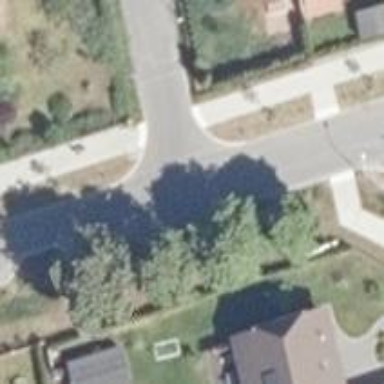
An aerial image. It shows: Residential road with asphalt surface.